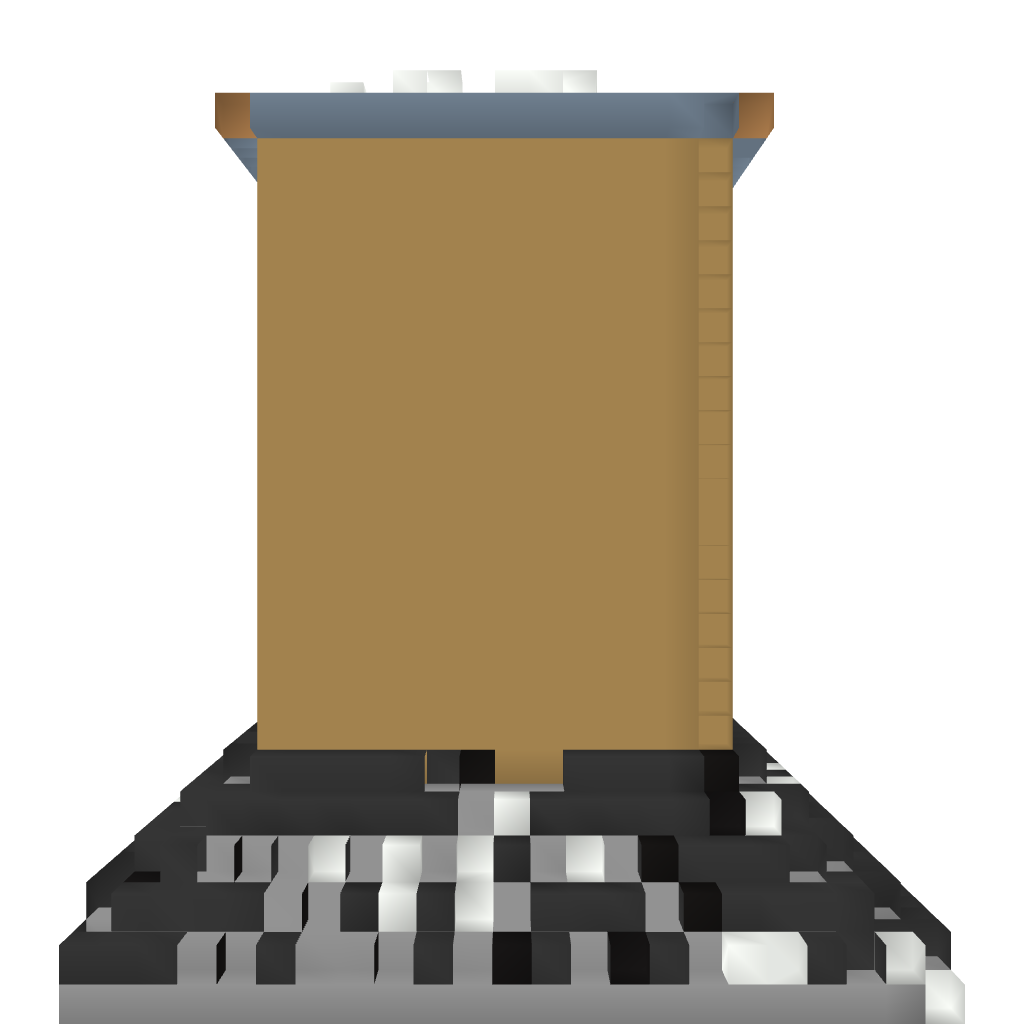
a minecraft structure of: big woodem house